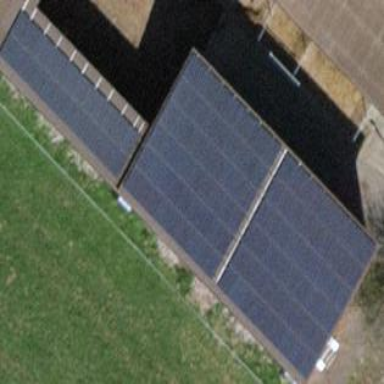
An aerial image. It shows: Solar power generator using photovoltaic panels.